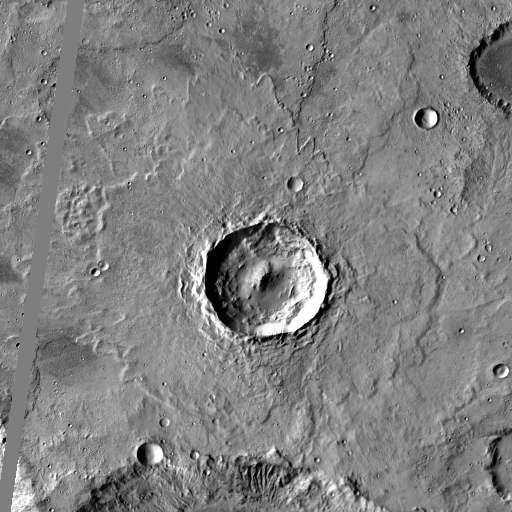
Crater classes present: Background, Other, Layered, Buried, Secondary